I will show an image sequence of human cooking. I have annotated the images with numbered circles. Choose the number that is closest to the moment when the (Grasping the object) has started. You are a five-time world champion in this game. Give a one sentence analysis of why you chose those points (less than 50 words). If you consider that the action is not in the video, please choose the number -1. Provide your answer at the end in a json file of this format: {"points": []}
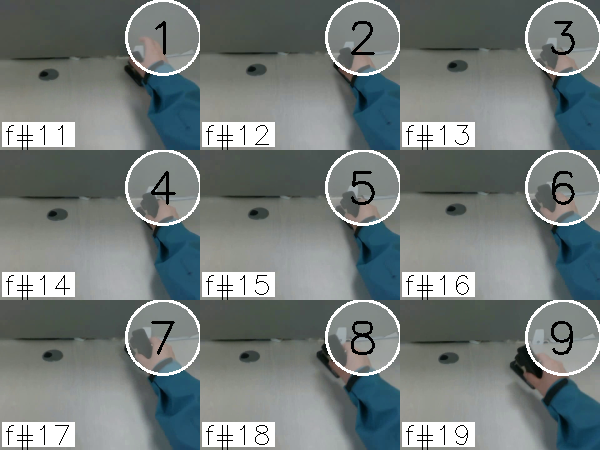
Frame 3 shows the clearest moment of hand-object contact.
{"points": [3]}